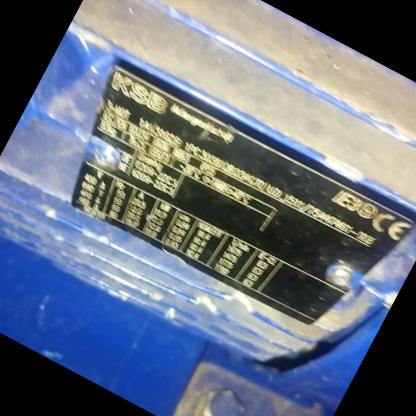
Klasa: tabliczka-znamionowa